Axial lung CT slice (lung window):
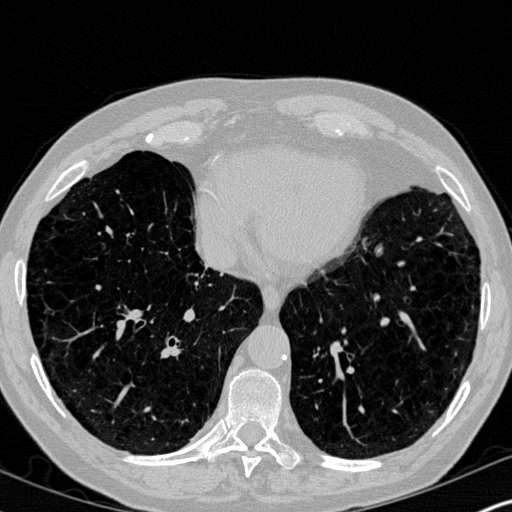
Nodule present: no